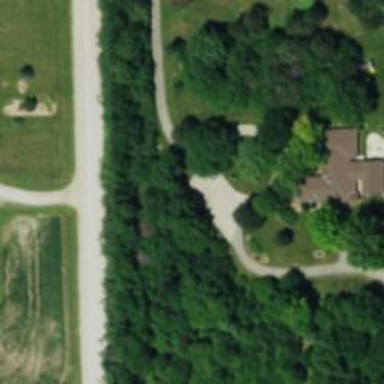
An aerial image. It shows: Driveway.